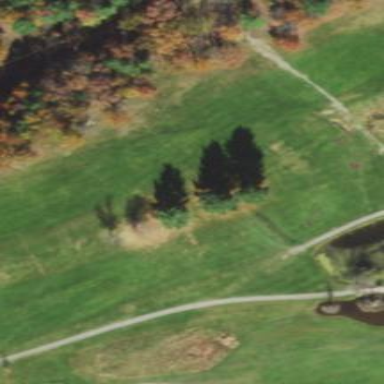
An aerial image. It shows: Golf fairway surrounded by grass.